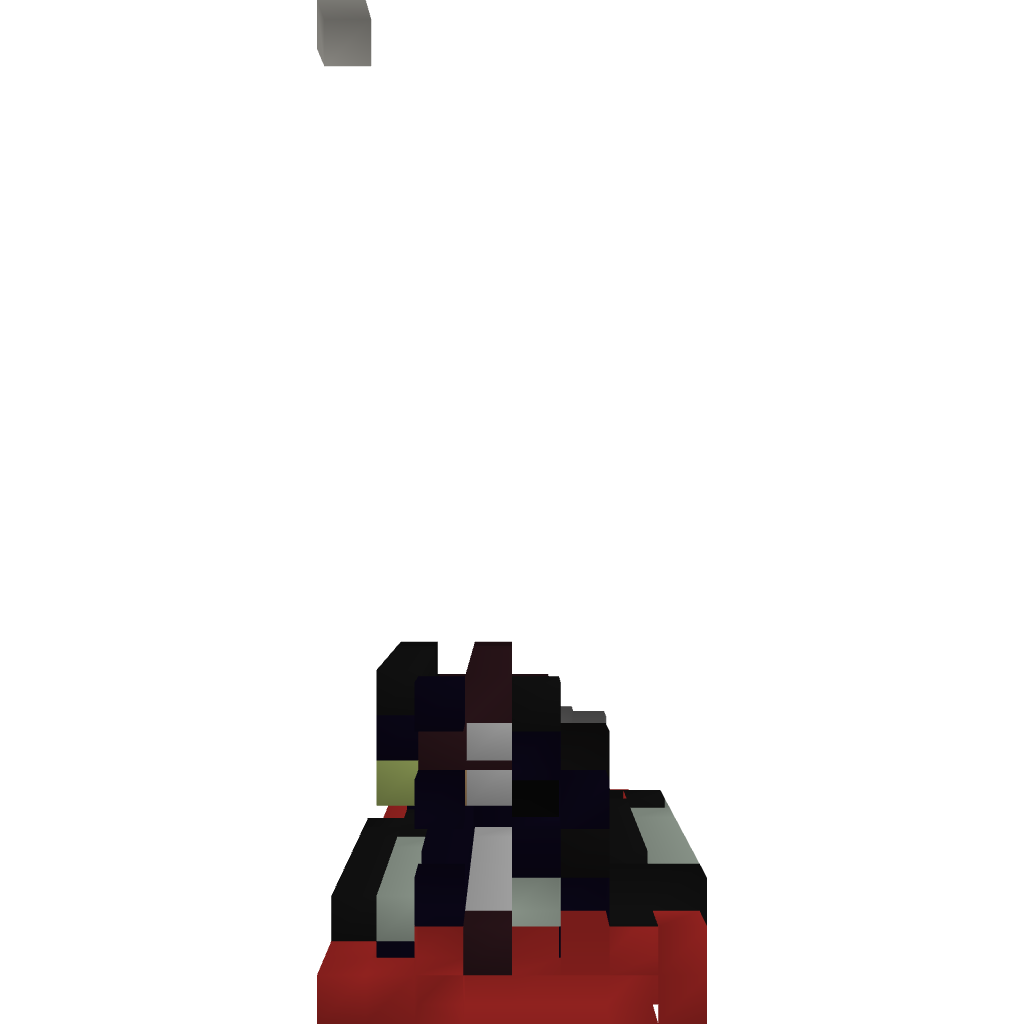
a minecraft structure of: Biggest Cannon Ever!